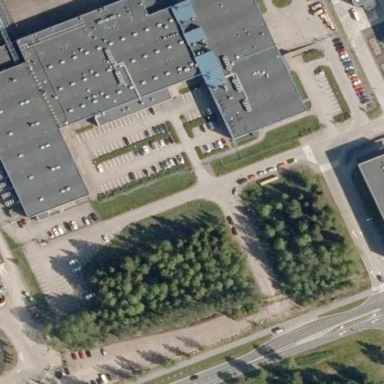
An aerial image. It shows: Industrial building.